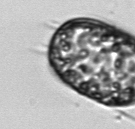
Label: Stephanopyxis